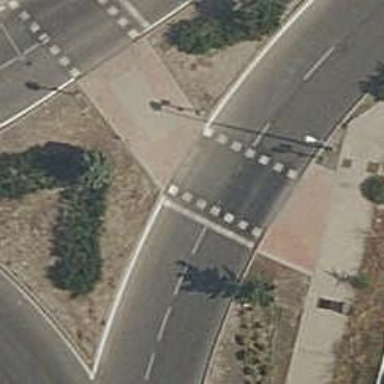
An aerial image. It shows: Road with traffic signals at the crossing.